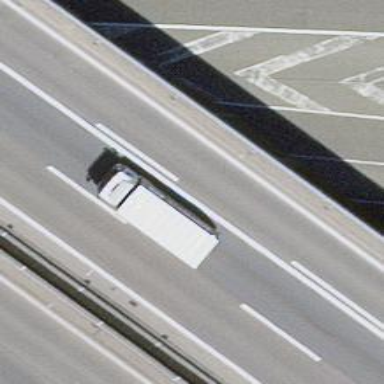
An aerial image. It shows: Bridge over motorway link with asphalt surface.